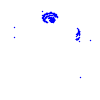
Particle: kaon